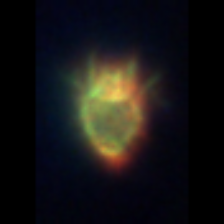
Taxon: Ciliates
Group: Other